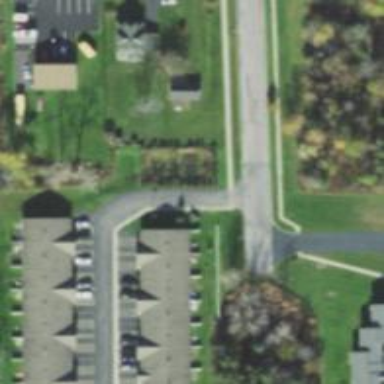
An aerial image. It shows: Residential road.